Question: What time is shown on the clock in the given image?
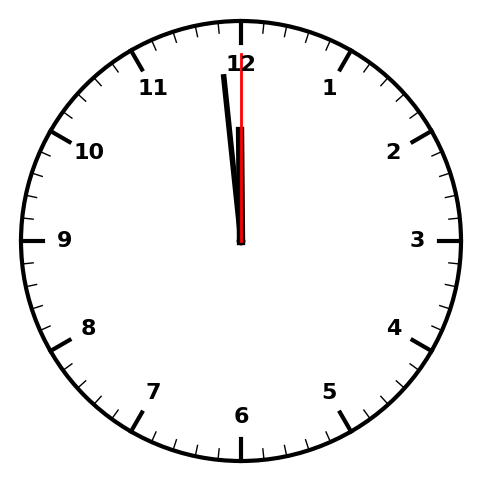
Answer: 11:59:00